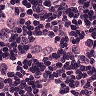
Metastatic tissue present: yes